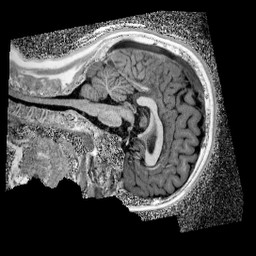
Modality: UNIT1_denoised
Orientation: sagittal
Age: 11
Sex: female
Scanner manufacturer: siemens
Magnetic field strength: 3 T
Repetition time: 4 s
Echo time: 0.00299 s